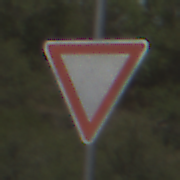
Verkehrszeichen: VorfahrtGewaehren
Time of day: Midday
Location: Outdoor (Nature)
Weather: PartlyCloudy
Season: NotSpecified
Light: Natural